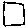
Label: square